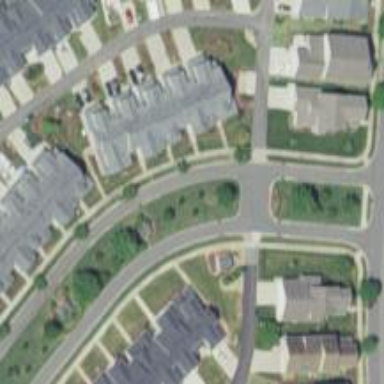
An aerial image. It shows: Residential road with asphalt surface and separate sidewalk.